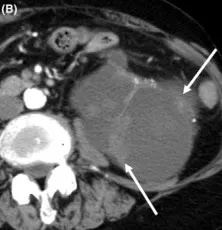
Contrast-enhanced CT of the dilated renal pelvis and mural nodular lesions. Irregular soft tissue parts with gradual enhancement at the wall of the dilated pelvis are shown arrows,. Arterial phase.
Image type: radiology (ct)